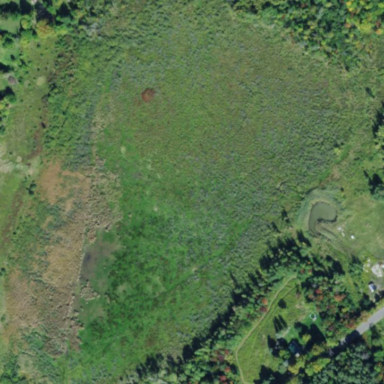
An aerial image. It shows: Marshy wetland area.